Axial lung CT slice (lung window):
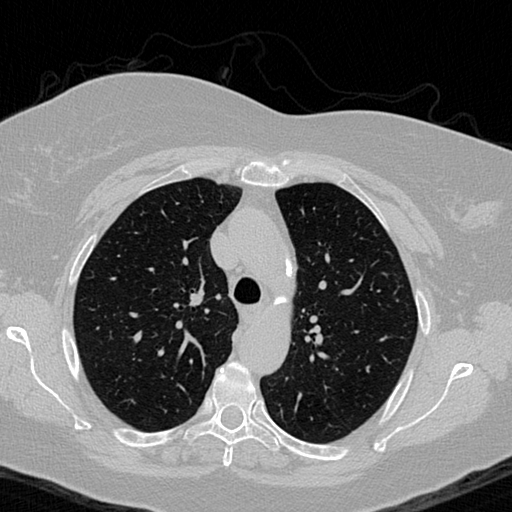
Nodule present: no